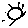
Label: sun